Question: I have the next two tables:
'''
CREATE TABLE #SalesByStore (
Brand VARCHAR(10),
StoreName VARCHAR(50),
Sales DECIMAL(10,2)
)
CREATE TABLE #SalesByBrand (
Brand VARCHAR(10),
TotalSales DECIMAL(10,2)
)
'''
I am trying to build an HTML table body using recursive string concatenation, and I need to show the sales by store ordered by brand, and after each group of stores from a same brand show the sales subtotals for that brand, like this:

I am doing it the following way:
'''
DECLARE @tableBody NVARCHAR(MAX), @lastBrand VARCHAR(10);
SELECT @tableBody='';
SELECT
@tableBody
= @tableBody
+ CASE
WHEN @lastBrand IS NOT NULL AND @lastBrand<>SS.Brand
THEN '<tr><td colspan="2">Subtotal</td><td>'
+ (SELECT TOP 1 CAST(SB.TotalSales AS VARCHAR(15)) FROM #SalesByBrand SB WHERE SB.Brand=@lastBrand)
+ '</td></tr>'
ELSE '' END
+ '<tr><td>' + SS.Brand + '</td><td>'
+ SS.StoreName + '</td><td>' + CAST(SS.Sales AS VARCHAR(15)) + '</td></tr>',
@lastBrand = SS.Brand
FROM #SalesByStore SS
ORDER BY SS.Brand
'''
The problem is that the sub-query that gets me the sub-total amount by brand always returns NULL because @lastBrand remains null for the sub-query (see this stack overflow question for an explain about why this happens: <URL>.
Can you suggest me another way to create the HTML table with subtotals in SQL Server 2005?
By the way, I need to build the HTML table in SQL Server in order to send it inside a db mail.
I have moved the case from the ending to the beggining of the concatenation, because the subtotal row must be draw before the new brand group begins. Sorry for the mistake.
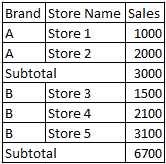
Answer: Luckily in this case, we can simply swap out your subquery for a join and select the value directly:
'''
DECLARE @tableBody NVARCHAR(MAX), @lastBrand VARCHAR(10), @lastTotal decimal(10,2);
SELECT @tableBody='';
SELECT
@tableBody
= @tableBody
+ CASE
WHEN @lastBrand IS NOT NULL AND @lastBrand<>SS.Brand
THEN '<tr><td colspan="2">Subtotal</td><td>'
+ CAST(@lastTotal AS VARCHAR(15)) -- Add the last total
+ '</td></tr>'
ELSE '' END
+ '<tr><td>' + SS.Brand + '</td><td>'
+ SS.StoreName + '</td><td>' + CAST(SS.Sales AS VARCHAR(15)) + '</td></tr>',
@lastBrand = SS.Brand,
@lastTotal = SB.TotalSales -- Save the last total, too
FROM #SalesByStore SS
join #SalesByBrand SB on SS.Brand = SB.Brand -- Join to get brand totals
ORDER BY SS.Brand
-- Finally add the last total
SELECT
@tableBody
= @tableBody
+ '<tr><td colspan="2">Subtotal</td><td>'
+ CAST(@lastTotal AS VARCHAR(15))
+ '</td></tr>'
'''
You've certainly come up with a clever method of creating this HTML table. Note that I've moved things around a little and hacked together a solution.
I tested with this set of data:
'''
insert into #SalesByStore select 'A', 'Store 1', 1000
insert into #SalesByStore select 'A', 'Store 2', 2000
insert into #SalesByStore select 'B', 'Store 3', 1500
insert into #SalesByStore select 'B', 'Store 4', 2100
insert into #SalesByStore select 'B', 'Store 5', 3100
insert into #SalesByBrand select 'A', 3000
insert into #SalesByBrand select 'B', 6700
'''